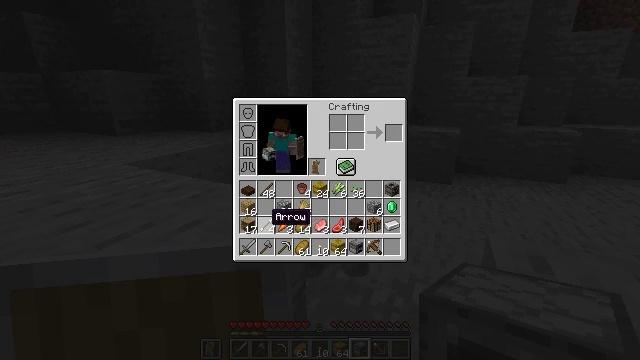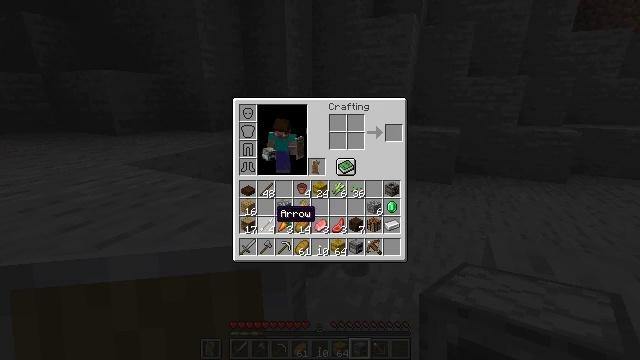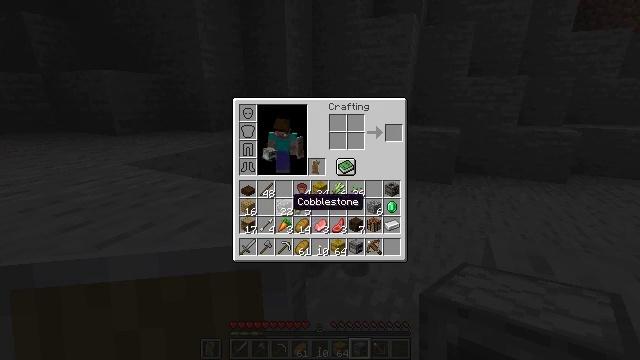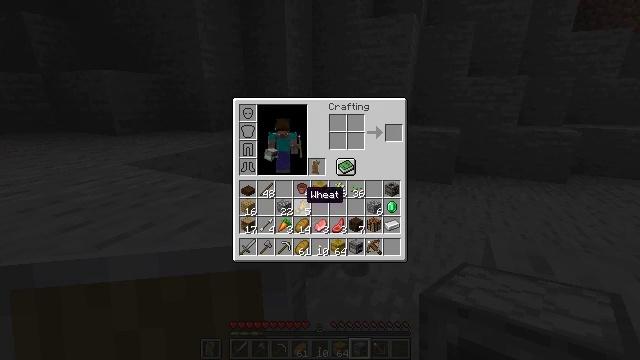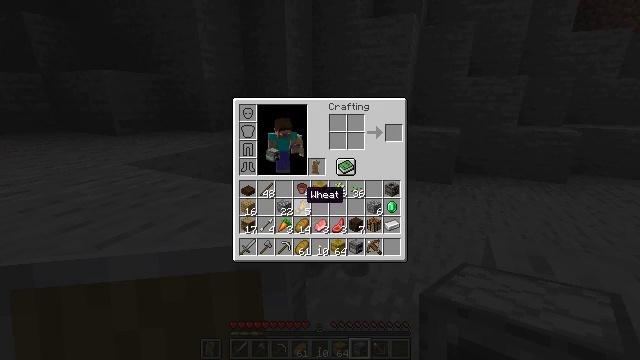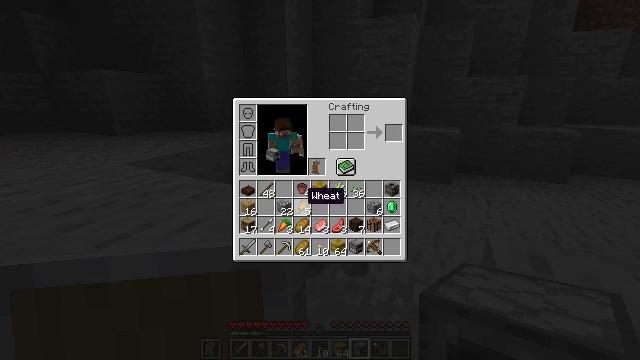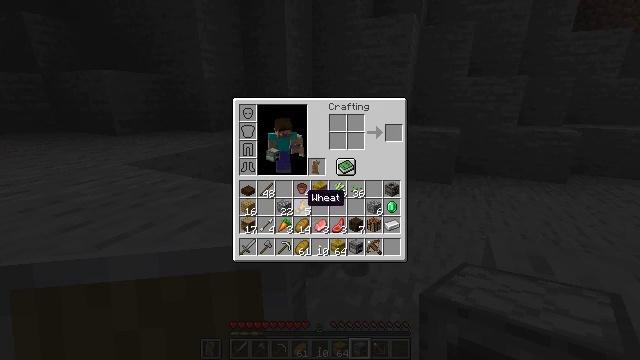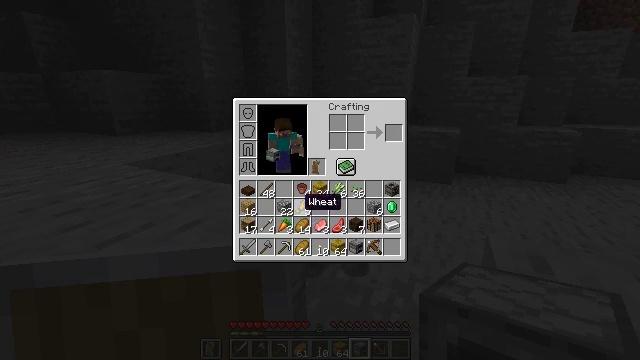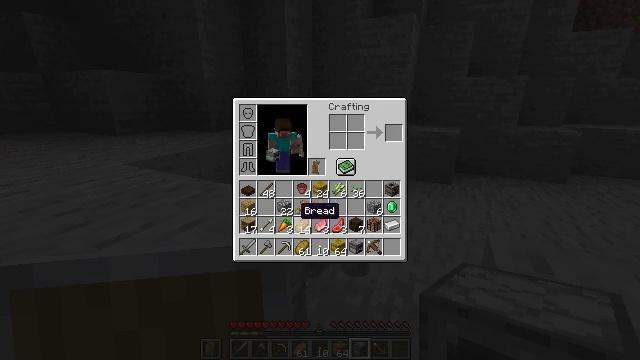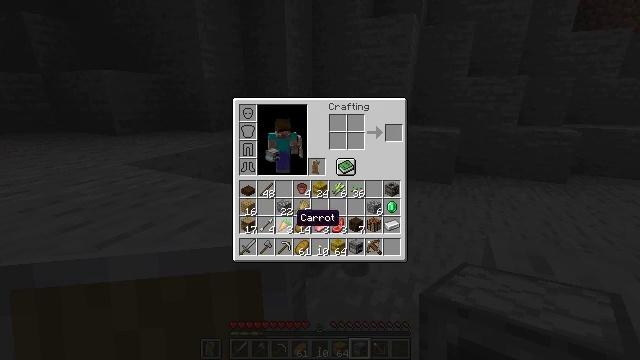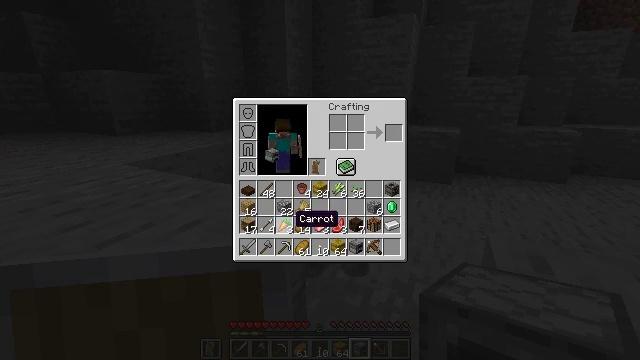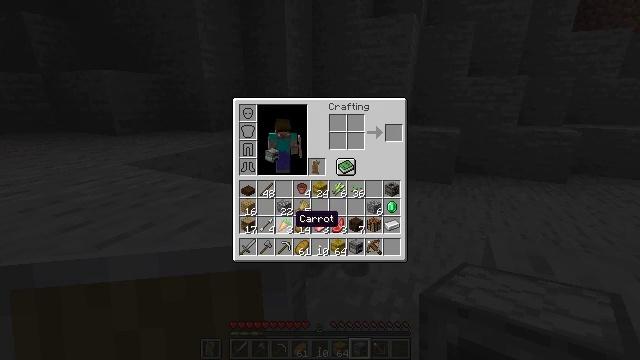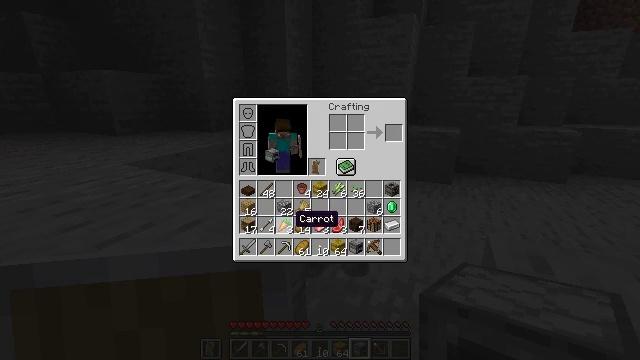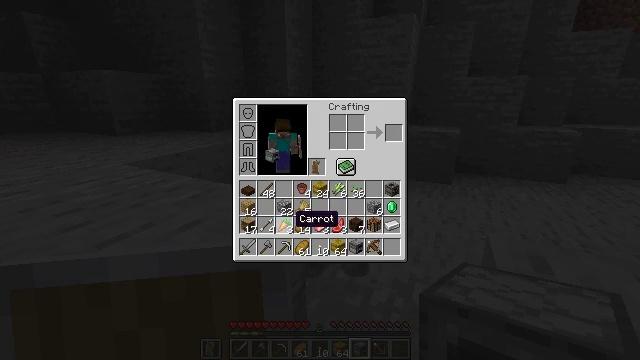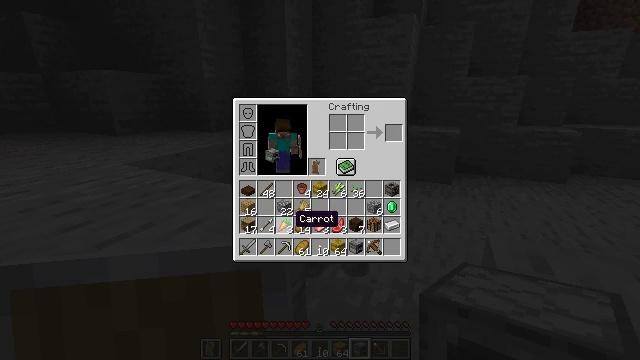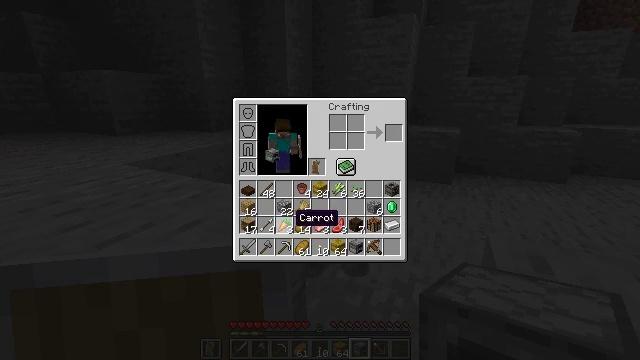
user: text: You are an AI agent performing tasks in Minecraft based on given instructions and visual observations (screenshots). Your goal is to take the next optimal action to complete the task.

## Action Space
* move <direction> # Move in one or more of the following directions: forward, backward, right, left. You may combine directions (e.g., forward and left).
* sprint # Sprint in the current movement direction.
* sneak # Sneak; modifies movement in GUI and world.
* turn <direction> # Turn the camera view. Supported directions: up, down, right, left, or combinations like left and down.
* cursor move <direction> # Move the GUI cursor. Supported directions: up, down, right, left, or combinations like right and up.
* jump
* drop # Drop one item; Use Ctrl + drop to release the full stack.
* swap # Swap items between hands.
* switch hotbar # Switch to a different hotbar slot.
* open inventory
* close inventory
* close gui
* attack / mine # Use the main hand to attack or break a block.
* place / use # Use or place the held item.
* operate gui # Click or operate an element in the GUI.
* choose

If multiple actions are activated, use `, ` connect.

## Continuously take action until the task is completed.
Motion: motion action
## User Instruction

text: Remove a dark oak slab from the inventory.
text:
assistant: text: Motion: sprint
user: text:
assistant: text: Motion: sprint, cursor move right and up
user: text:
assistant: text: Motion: sprint, cursor move right
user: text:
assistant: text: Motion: sprint
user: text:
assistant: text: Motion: sprint
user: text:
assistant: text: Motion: sprint
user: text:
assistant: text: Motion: sprint
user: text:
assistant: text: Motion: sprint, cursor move down
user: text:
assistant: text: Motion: sprint, cursor move down
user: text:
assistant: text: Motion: sprint
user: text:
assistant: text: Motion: sprint
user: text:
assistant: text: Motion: sprint
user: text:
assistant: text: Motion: sprint
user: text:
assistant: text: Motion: sprint
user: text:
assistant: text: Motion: sprint
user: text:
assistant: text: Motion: sprint
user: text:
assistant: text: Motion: sprint
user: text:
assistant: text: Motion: sprint
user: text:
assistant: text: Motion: sprint
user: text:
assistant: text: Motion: no_op
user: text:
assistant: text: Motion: no_op
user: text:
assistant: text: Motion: no_op
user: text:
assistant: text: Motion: no_op
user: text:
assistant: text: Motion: no_op
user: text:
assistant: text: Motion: close gui
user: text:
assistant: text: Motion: open inventory
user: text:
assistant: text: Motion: open inventory
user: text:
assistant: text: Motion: turn right and down
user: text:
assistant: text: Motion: move back, turn right and down
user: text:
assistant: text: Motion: move back, turn right